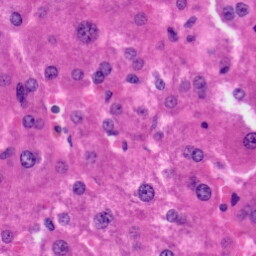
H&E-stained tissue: Liver